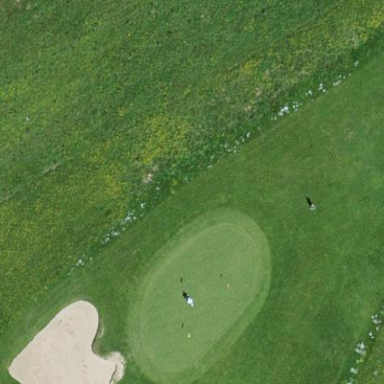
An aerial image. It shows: Picturesque green golfing area with grass land use.